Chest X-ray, PA view. Patient: 37 years old, sex M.
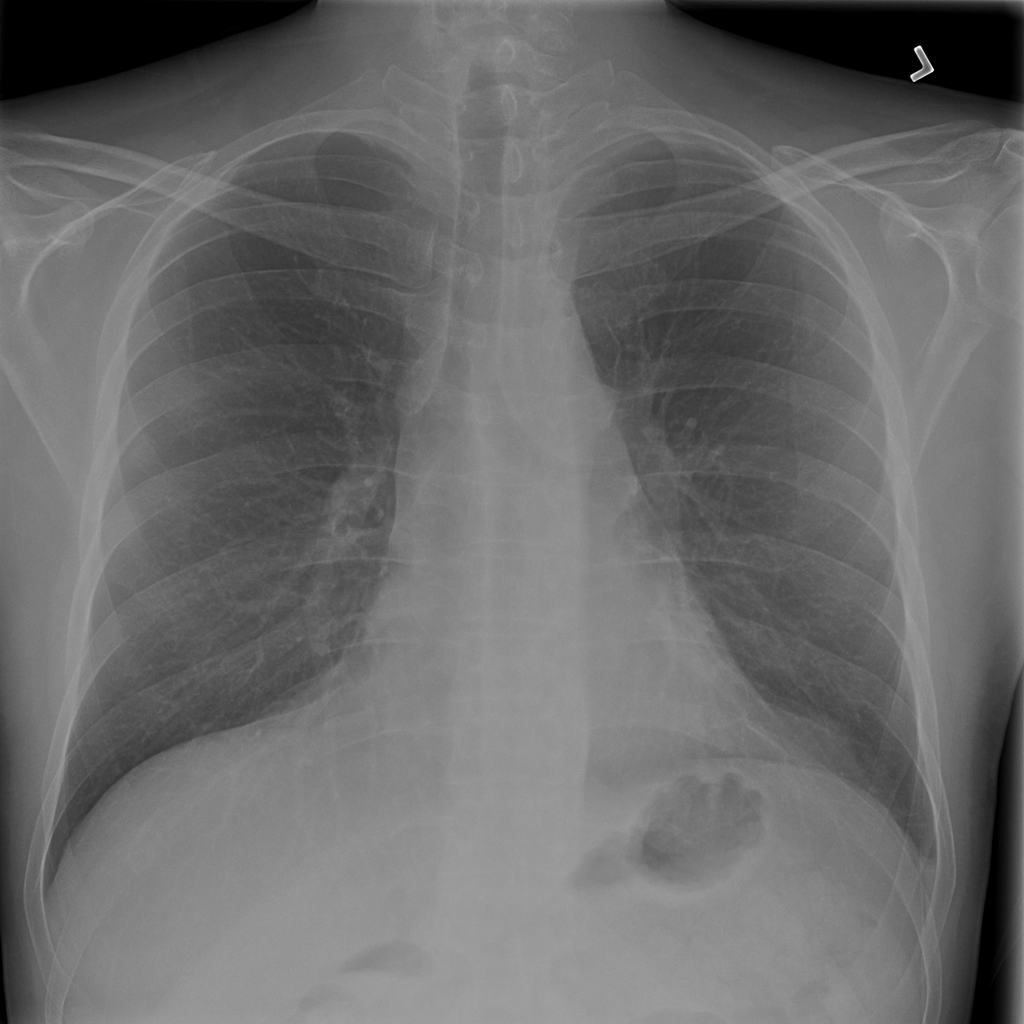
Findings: No Finding